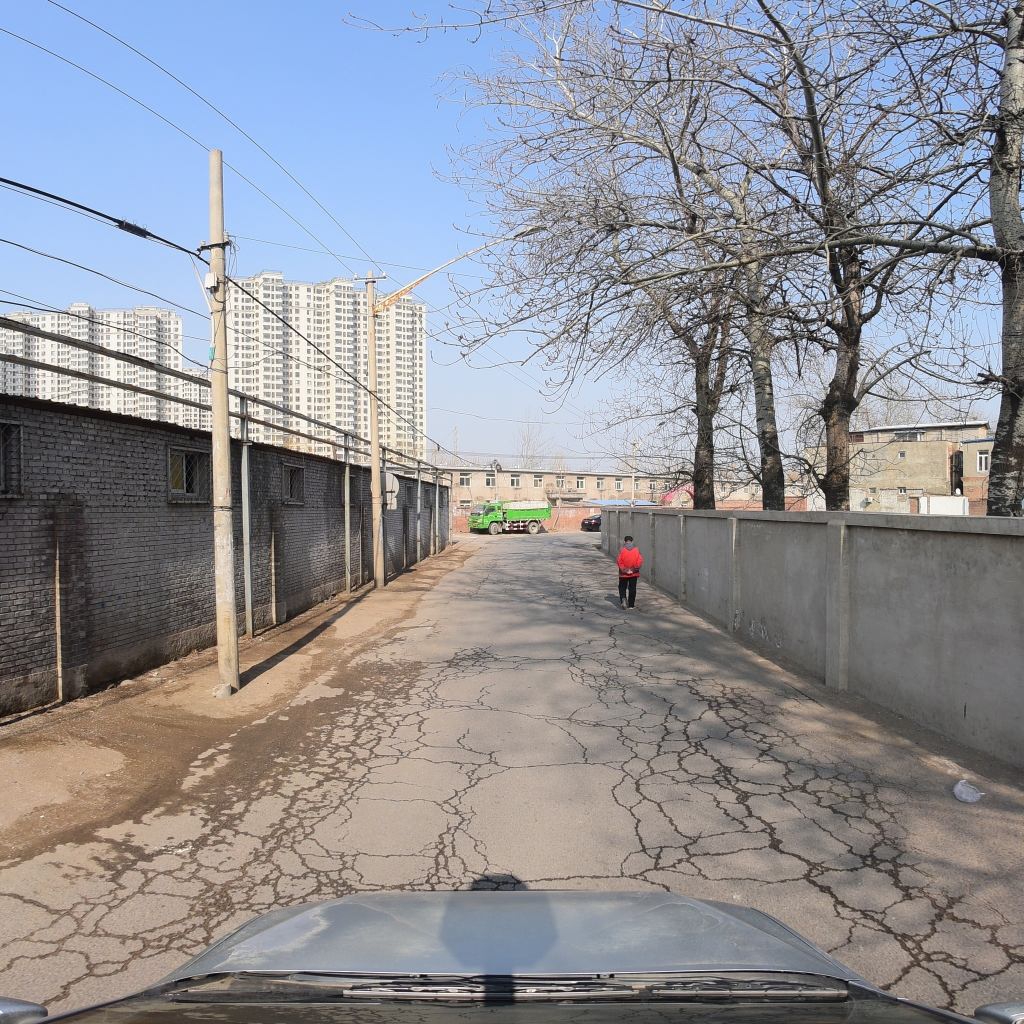
Region: Fengtai
Road damage annotations: alligator crack